Question: I am developing an application for NFC.
On the tags, we have an application record, what is starting our application, and a text record, what has an id. When my app is reading the textrecord, send a request through the net to our server, get the response, and do things, like show buttons, doesn't matter.
When i started to learn android, i learned, there is a good thing to use a general engine, what has a lot of tool for myself, so when i need a new app, i can reuse my engine functions.
So, i've created this GameEngine class as a separated project.
I tried it without TAG_DISCOVERED filter, also tried when i've give not the text/plain mime type, but my application.
'''
package GameEngine;
import android.app.Activity;
import android.os.Bundle;
import android.util.Log;
public abstract class GameEngine extends Activity {
private final String TAG = "DH GAME ENGINE";
/**************************************************
* Here are the override methods
*/
@Override
protected void onCreate(Bundle savedInstanceState) {
Log.d(TAG, "Engine constructor");
super.onCreate(savedInstanceState);
init();
}
public abstract void init();
//MORE overrides here...
}
'''
In my app, i have the init function. Here i set up the layout, set some flags.
In the onNewIntent method, i have this piece of code:
'''
if (NfcAdapter.ACTION_TAG_DISCOVERED.equals(intent.getAction())) {
Log.d(TAG, "A tag was scanned!");
GEPhone.vibrate(this, 500);
tagSerial = GENFC.getTagId(getIntent());
}
'''
It's works great. After this i read my id and parse it. I am using ndef-tools to parse the NDEF messages, but i think this is does not matter.
My problem is, when i am on the home screen, and my application is not running, when i first tap the NFC with the phone, my application is starting, but sadly, the onNewIntent method does not run.
I tried to search for it, i know, i am not the first who has this problem, and i read everywhere, i shoul add to this to the AndroidManifest.xml:
'''
android:launchMode="singleTop"
'''
No change.
Now, i also tried something else. I outsourced the whole thing from the onNewIntent into a handleIntent method, so my onNewIntent now seems like this:
'''
@Override
public void onNewIntent(Intent intent) {
Log.d(TAG, "onNewIntent");
// Set the intent
setIntent(intent);
handleIntent(intent);
}
'''
And i am also calling the this handleIntent from the init method.
But the result are the same.
If i am calling this handlentent from the init like this:
'''
handleIntent(getIntent());
'''
For some reason, this condition will be false.
'''
if (NfcAdapter.ACTION_TAG_DISCOVERED.equals(intent.getAction())) {
....
}
'''
What do i wrong?
PS: my other problem is, i can not debug this whole thing, because if i am clicking the debug button in the eclipse, it's starts the application, so i can not simulate, what happens (with breakpoints), when the application starts because of the NFC tag starts it.
Ps2: now logged, what is the action when i start the application and it is:
Main activity(29861): Action is: android.intent.action.MAIN
After some researching, and playing with the settings, now i realized the following:
If i am using this in manifest:
android:launchMode="singleTask"
and this filter:
'''
<category android:name="android.intent.category.DEFAULT" />
<!-- <data android:mimeType="*/*" /> -->
<data android:mimeType="application/hu.sma.htdalpha" />
</intent-filter>
'''
and data type is '''
*/*
'''
, then everything is work fine, except, all TAG is opening my application, even if there are only a text like "adsdasd".
If i am using my own package, then apllications open, and action will be android.intent.action.MAIN again.
As Michael asked, i copy here the AndroidManifest.xml.
The description above is a littlebit confusing. The point of the problem, as i read about it, that something not ok with the intents. The package name is ok, but every time, every where onCreate, onNewIntent, onStart, onResume, everywhere if i Log.d the getIntent().getAction(), will be android.intent.action.MAIN, and android.nfc.action.NDEF_DISCOVERED is never triggered. Only, if the application was started once.
The NDEF seems like this (see image)

The manifest is this.
'''
<?xml version="1.0" encoding="utf-8"?>
<manifest xmlns:android="http://schemas.android.com/apk/res/android"
package="hu.sma.htdalpha"
android:versionCode="1"
android:versionName="1.0" >
<uses-sdk
android:minSdkVersion="10"
android:targetSdkVersion="16" />
<uses-permission android:name="android.permission.ACCESS_NETWORK_STATE" />
<uses-permission android:name="android.permission.INTERNET" />
<uses-permission android:name="android.permission.NFC" />
<uses-permission android:name="android.permission.VIBRATE" />
<uses-permission android:name="android.permission.CALL_PHONE" />
<application
android:allowBackup="true"
android:icon="@drawable/ic_launcher"
android:label="@string/app_name"
android:theme="@style/AppTheme" >
<activity
android:name="hu.sma.htdalpha.MainActivity"
android:label="@string/app_name"
android:launchMode="singleTask" >
<!--
<intent-filter>
<action android:name="android.nfc.action.NDEF_DISCOVERED" />
<category android:name="android.intent.category.DEFAULT" />
<data android:mimeType="application/hu.sma.htdalpha" />
</intent-filter>
-->
<intent-filter>
<action android:name="android.nfc.action.NDEF_DISCOVERED"/>
<category android:name="android.intent.category.DEFAULT"/>
<data android:mimeType="text/plain" />
</intent-filter>
<intent-filter>
<action android:name="android.nfc.action.TAG_DISCOVERED"/>
</intent-filter>
<intent-filter>
<action android:name="android.intent.action.MAIN" />
<category android:name="android.intent.category.LAUNCHER" />
</intent-filter>
</activity>
</application>
</manifest>
'''
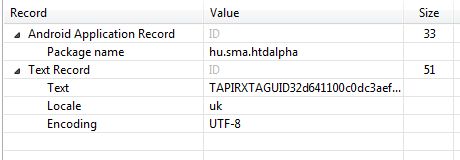
Answer: First of all, if you want your app to be started by your tag and want to receive the parsed NDEF message, your tag should contain the following:
1. An NDEF record that you want to filter upon as the first record of the NDEF message (you can only create intent-filters for the very first NDEF record on an NFC tag). In your case this would be the Text record. However, you might want to consider using an NFC Forum external type record with your custom application-specific type name instead (see here. The Text record should only be used if it contains human-readable non-interpreted text.
2. If you want to make sure that only your app is started with the tag and that your app's Play Store page is automatically opend if the user does not have the app installed, you can use an Android Application Record (AAR). This record should be the last record in the NDEF message. An AAR will be honored regardless of the position in the NDEF message.
Next, you have to create an appropriate intent filter for the activity that should receive the tag dicovery event and the NDEF message that triggered it:
'''
<intent-filter>
<action android:name="android.nfc.action.NDEF_DISCOVERED" />
<category android:name="android.intent.category.DEFAULT" />
<data android:mimeType="text/plain" />
</intent-filter>
'''
Or if you used your custom NFC Forum external type:
'''
<intent-filter>
<action android:name="android.nfc.action.NDEF_DISCOVERED" />
<category android:name="android.intent.category.DEFAULT" />
<data android:scheme="vnd.android.nfc"
android:host="ext"
android:pathPrefix="/yourdomain.com:yourtypename"/>
</intent-filter>
'''
If your app your tag , the first activity declared in your manifest that has an intent filter for 'android.intent.action.MAIN' and with 'android.intent.category.LAUNCHER' will be started and as it does not declare to expect an NFC intent 'android.intent.action.MAIN'. That's what happened in your case.
Next, in your activity, you can receive the NFC intent (with 'getIntent()') in 'onCreate()', 'onStart()', etc. and forward it to your 'handleIntent(...)' method. As you filtered for NDEF_DISCOVERED, you will receive an NDEF_DISCOVERED intent. Thus you would use something like this:
'''
if (NfcAdapter.ACTION_NDEF_DISCOVERED.equals(intent.getAction())) {
// do something
}
'''
If you want to receive further NFC intents while your activity is already in the foreground, you can handle them in 'onNewIntent()'. This method will only be called if you added the proper 'launchMode' to your activity). Better yet you can register for the <URL> to give your activity priority for receiving NFC events.
Finally, you should normally not use the 'TAG_DISCOVERED' intent in your manifest. This intent filter is meant as a fallback (if no other app's NFC intent filter matches) and to be backward compatible to the first edition of the NFC API (in Android 2.3). Moreover it is used for the catch-all version of the foreground dispatch.